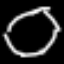
Label: octagon